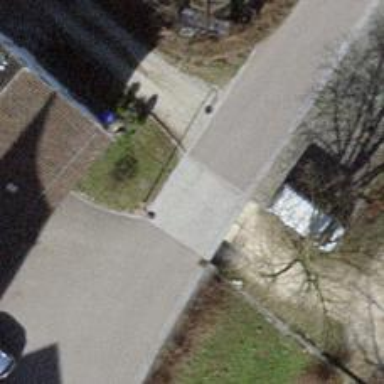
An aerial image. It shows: Living street.